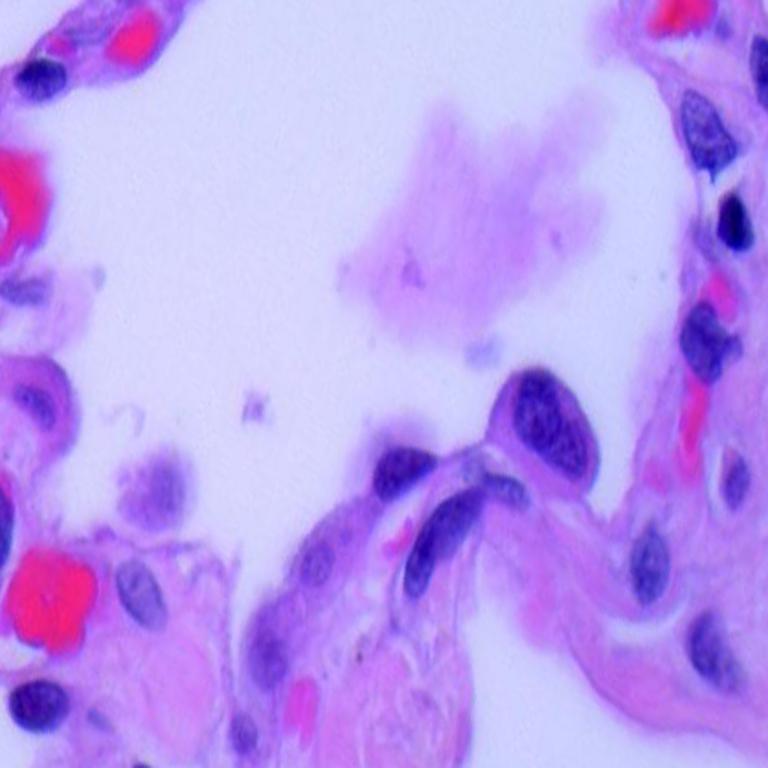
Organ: lung
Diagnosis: benign